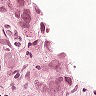
Metastatic tissue present: yes